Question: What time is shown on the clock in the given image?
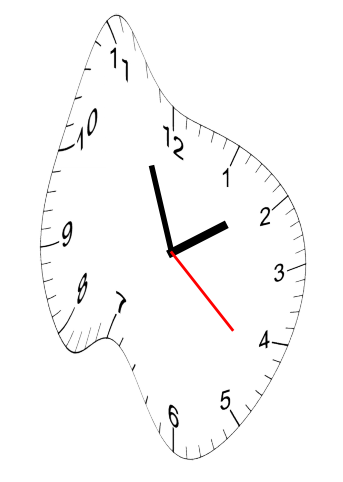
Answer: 01:56:22